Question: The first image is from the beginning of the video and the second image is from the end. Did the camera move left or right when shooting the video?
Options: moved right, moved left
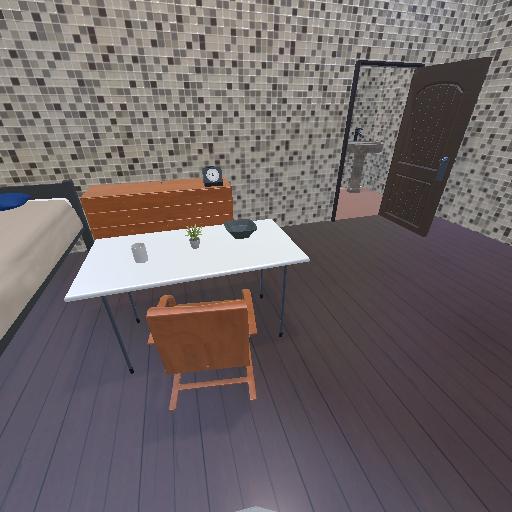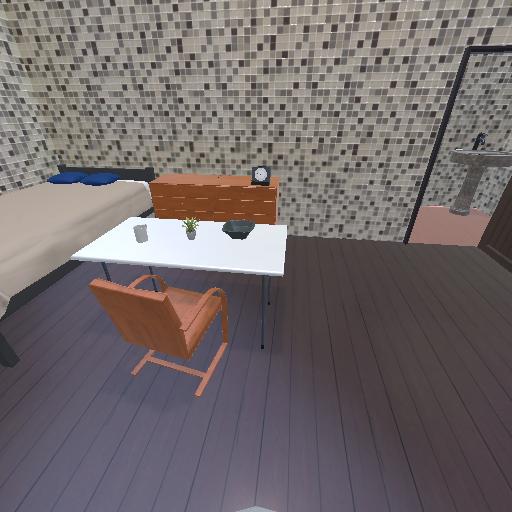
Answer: moved right